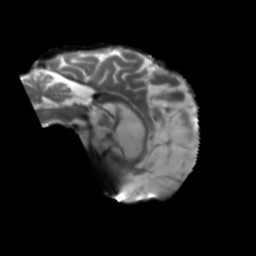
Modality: T2w
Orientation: sagittal
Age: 64
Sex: male
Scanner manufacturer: siemens
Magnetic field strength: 3 T
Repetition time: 5.25 s
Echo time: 0.08 s